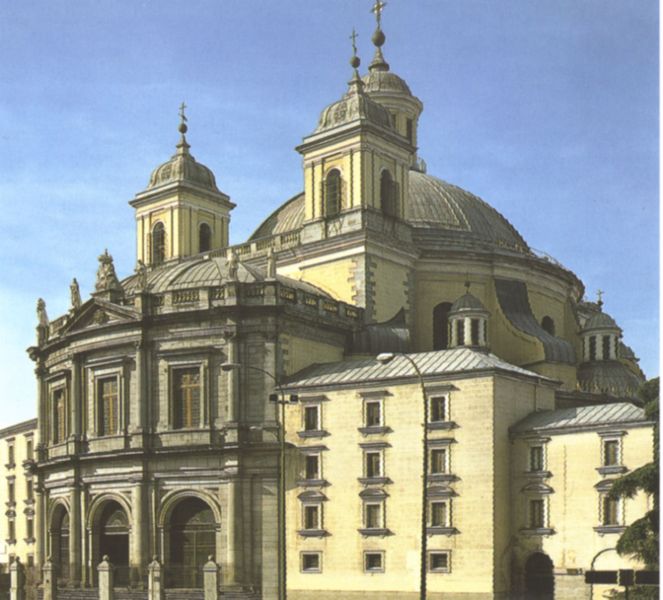
Titel: S. Francisco el Grande
Künstler: Francisco de las Cabezas
Standort: Madrid, S. Francisco el Grande (EU - E)
Schlagwörter: baum, blau, himmel, schatten, gelb, ocker, fenster, laterne, laternen, licht, säulen, tür, dach, gebäude, architektur, barock, stein, kirche, renaissance, oval, turm, bogen, fassade, italien, figuren, rundbogen, kuppel, tor, foto, fotografie, photographie, eingang, fugen, kreuz, türmchen, türme, dom, photo, vorderseite, skulpturen, kreuze, statuen, etagen, tur, rennaissance, bau, kreut, poller, protal, fasade, statune